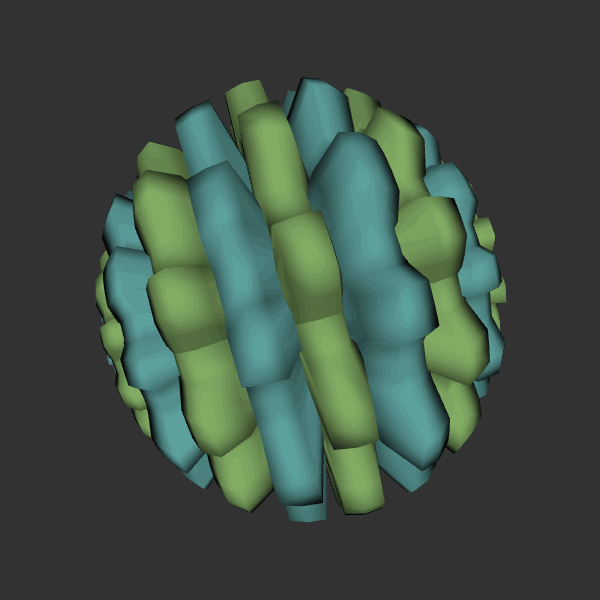
Background: dark